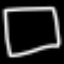
Label: square